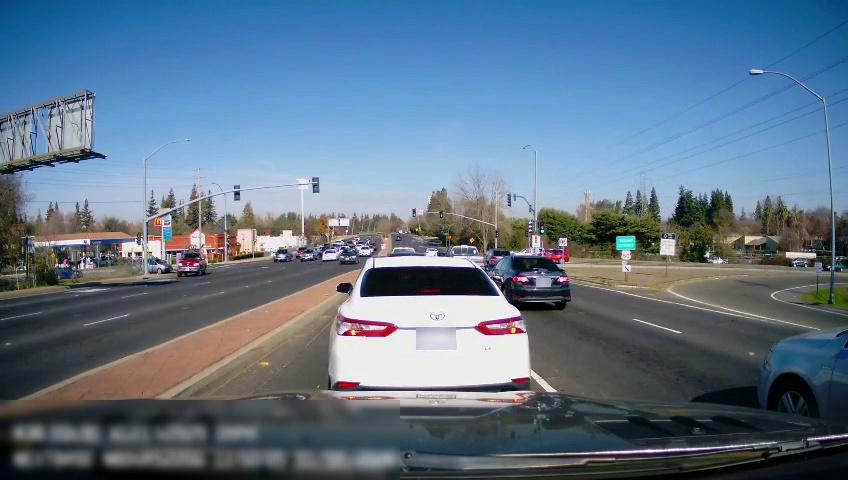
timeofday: Day
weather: Sunny
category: Drivable Space
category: Drivable Space
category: Vehicles | Car
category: Vehicles | SUV
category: Vehicles | SUV
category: Vehicles | SUV
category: Vehicles | Car
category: Vehicles | SUV
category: Vehicles | SUV
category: Vehicles | SUV
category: Vehicles | Car
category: Vehicles | Car
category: Vehicles | Truck
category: Vehicles | Car
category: Vehicles | Car
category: Vehicles | Car
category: Vehicles | SUV
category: Vehicles | SUV
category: Vehicles | SUV
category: Vehicles | Car
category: Lanes | Current Lane
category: Lanes | Alternate Lane
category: Lanes | Opposite Lane
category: Lanes | Opposite Lane
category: Lanes | Alternate Lane
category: Lanes | Alternate Lane
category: Lanes | Alternate Lane
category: Traffic | Signs
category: Traffic | Lights
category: Traffic | Lights
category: Traffic | Lights
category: Traffic | Lights
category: Traffic | Lights
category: Traffic | Lights